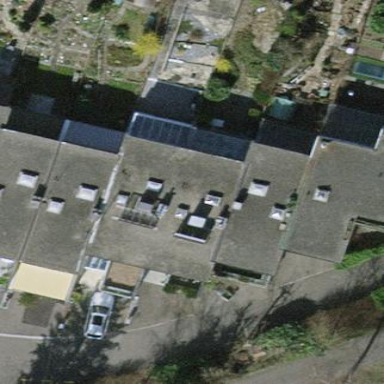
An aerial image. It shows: Terrace building.